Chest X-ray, AP view. Patient: 28 years old, sex F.
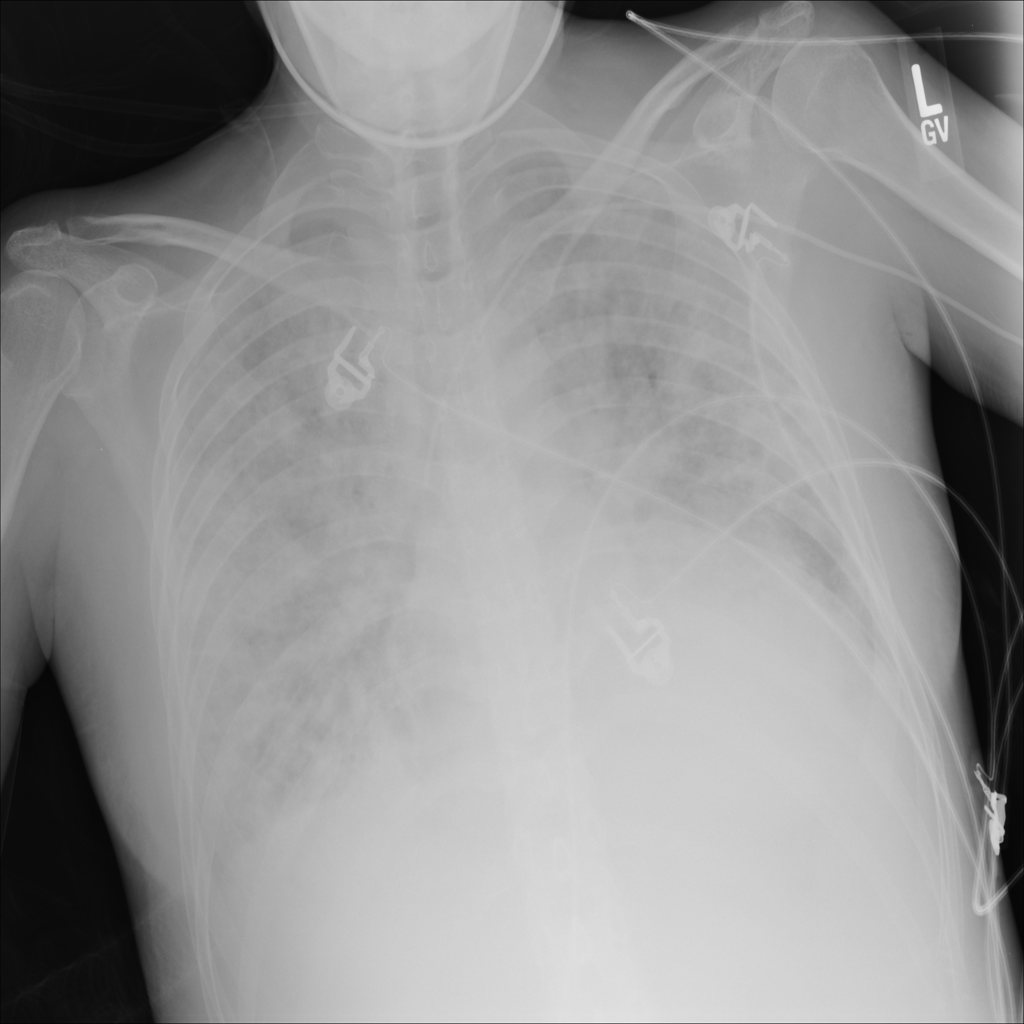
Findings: No Finding